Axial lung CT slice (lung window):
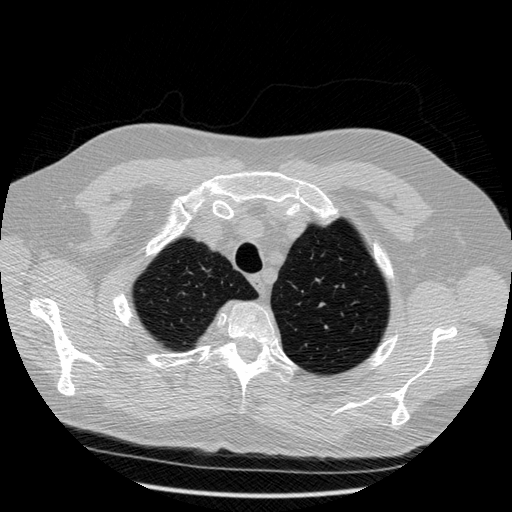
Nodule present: no